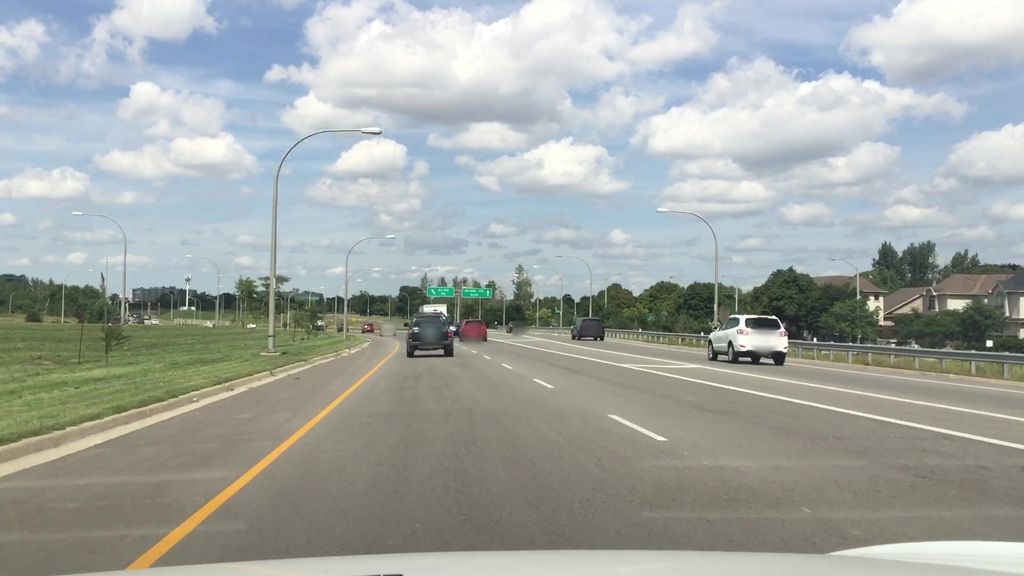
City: toronto